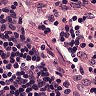
Metastatic tissue present: no